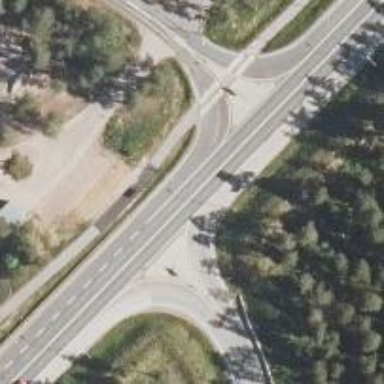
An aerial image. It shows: Trunk link highway with tertiary functional class.